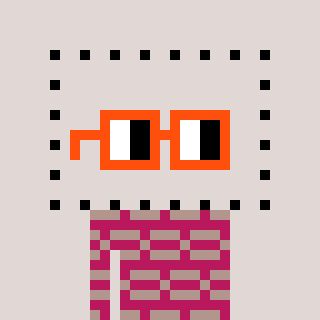
a pixel art character with square orange glasses, a void-shaped head and a darkpink-colored body on a warm background